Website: apple
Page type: payment
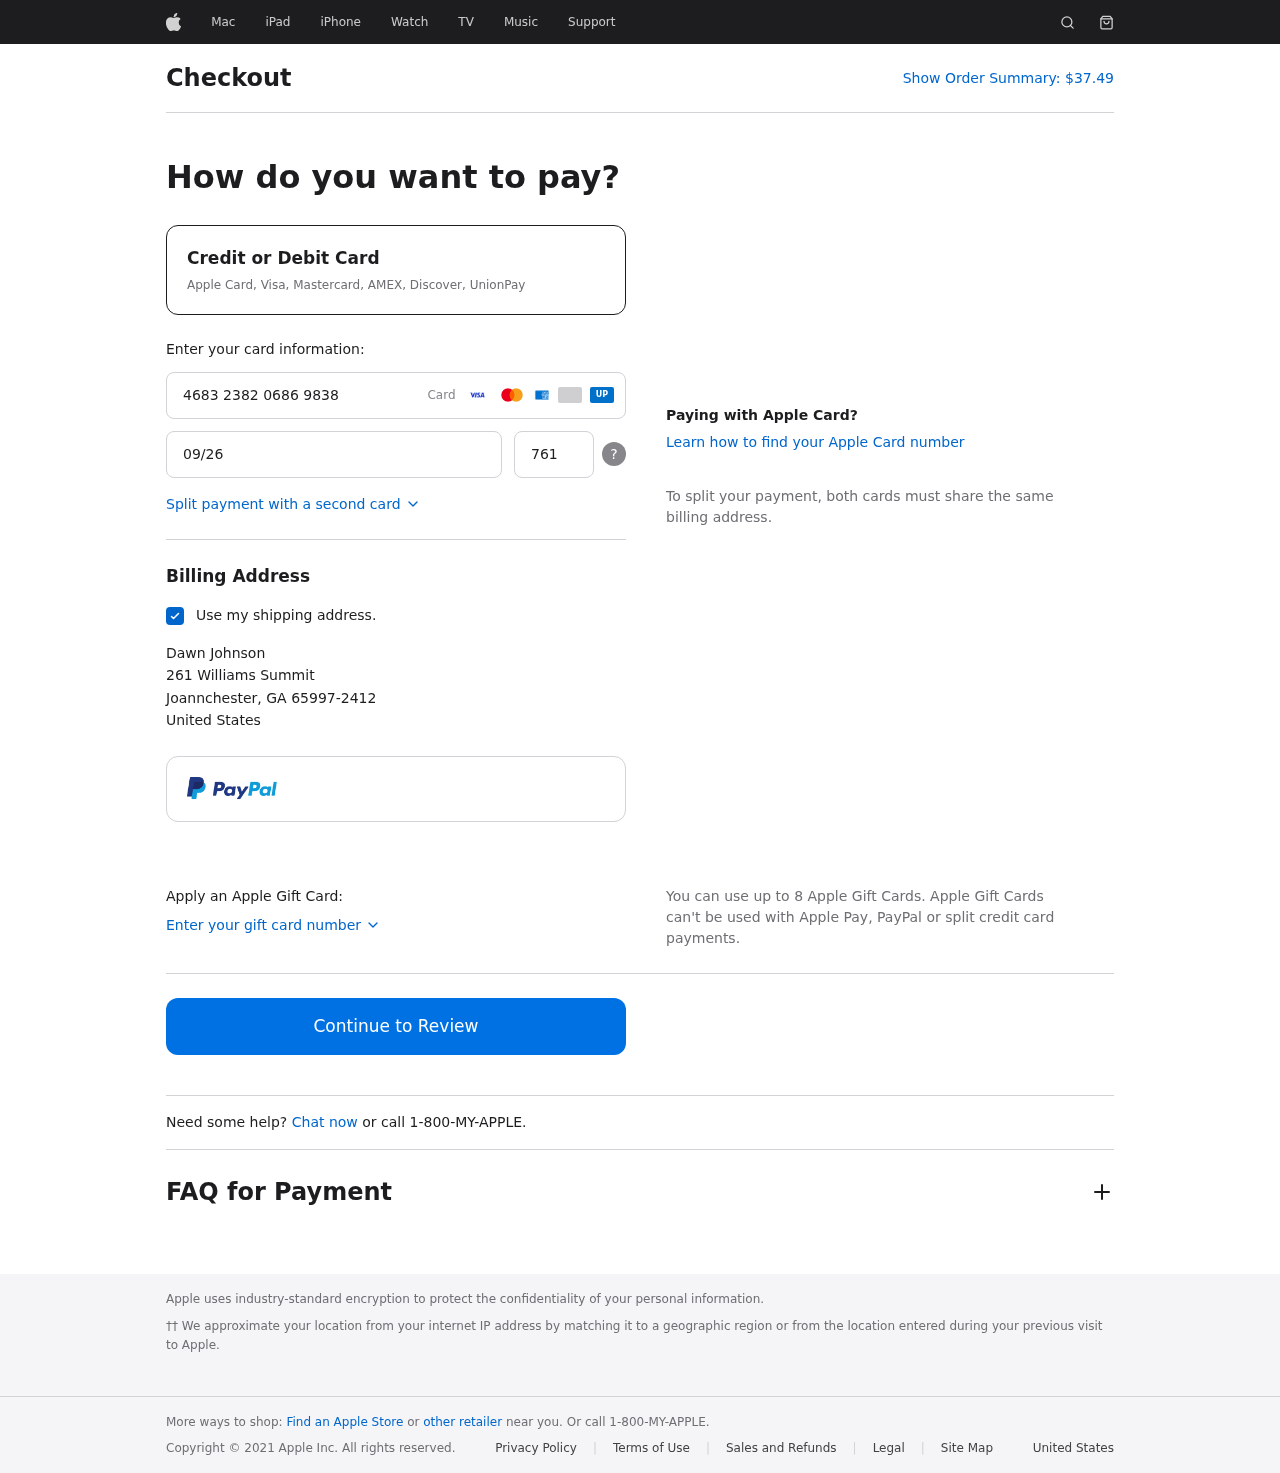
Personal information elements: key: PII_CARD_CVV
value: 761
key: PII_CARD_EXPIRY
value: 09/26
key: PII_CARD_NUMBER
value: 4683 2382 0686 9838
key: PII_CITY
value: Joannchester
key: PII_COUNTRY
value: United States
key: PII_FULLNAME
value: Dawn Johnson
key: PII_POSTCODE_FULL
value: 65997-2412
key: PII_STATE_ABBR
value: GA
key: PII_STREET
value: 261 Williams Summit
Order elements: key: ORDER_TOTAL
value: $37.49